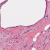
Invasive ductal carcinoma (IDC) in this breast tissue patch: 1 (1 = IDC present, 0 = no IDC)